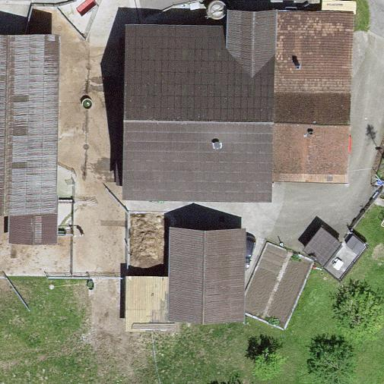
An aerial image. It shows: Farmyard area.